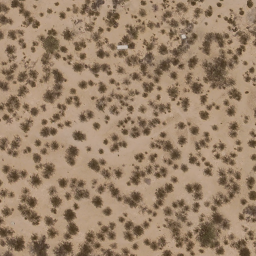
Label: chaparral